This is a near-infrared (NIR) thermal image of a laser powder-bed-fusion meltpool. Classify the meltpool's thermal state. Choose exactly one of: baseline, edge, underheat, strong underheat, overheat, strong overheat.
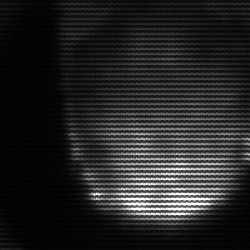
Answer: edge